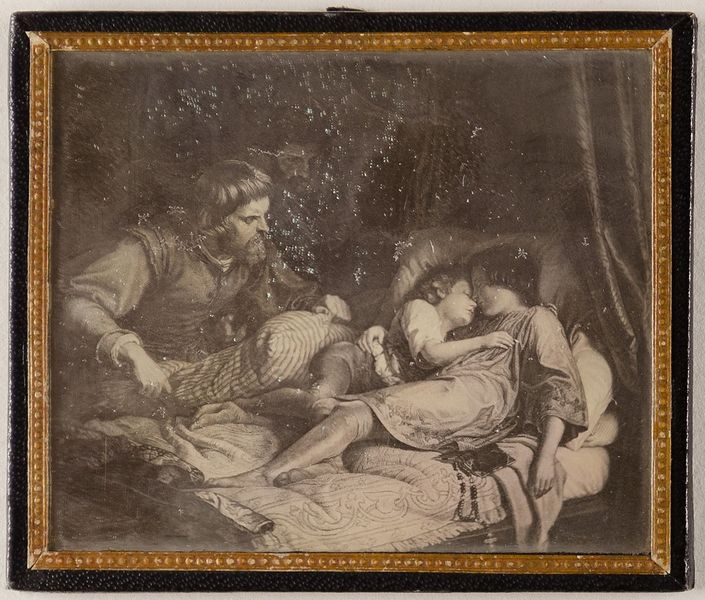
Titel: Zwei schlafende Knaben werden entdeckt
Künstler: Carl Ferdinand Stelzner
Standort: Hamburg
Institution: Museum für Kunst und Gewerbe Hamburg
Schlagwörter: mann, junge, foto, fotografie, photographie, kunst, photo, reproduktion, lichtbild, daguerreotypie, bildwerke, angewandte und bildende kunst, hessische systematik, reproduktionsfotografie, kunstreproduktion, reproduktionsphotographie, stahlstiches